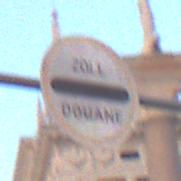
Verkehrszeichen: Zollstelle
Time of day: SunriseSunset
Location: Outdoor (Urban)
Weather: Clear
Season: NotSpecified
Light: Natural